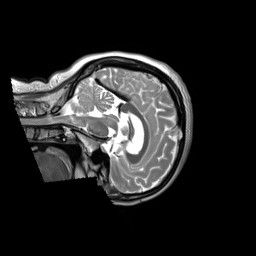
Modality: T2w
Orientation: sagittal
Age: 52
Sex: female
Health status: ill
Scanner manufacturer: siemens
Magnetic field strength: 3 T
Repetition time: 2.8 s
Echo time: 0.326 s